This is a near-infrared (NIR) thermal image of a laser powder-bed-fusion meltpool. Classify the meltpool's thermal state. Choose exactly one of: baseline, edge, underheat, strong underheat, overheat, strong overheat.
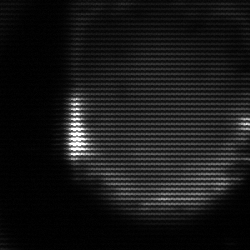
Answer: edge